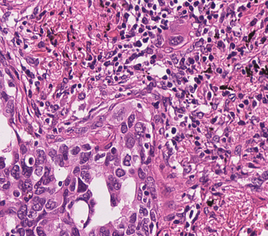
Tumor epithelial tissue: yes
Tumor-associated stroma tissue: yes
Normal tissue: no